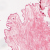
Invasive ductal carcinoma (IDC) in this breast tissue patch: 0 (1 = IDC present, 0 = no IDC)